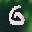
Label: 6